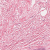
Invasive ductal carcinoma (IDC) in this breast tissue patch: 0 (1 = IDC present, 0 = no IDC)